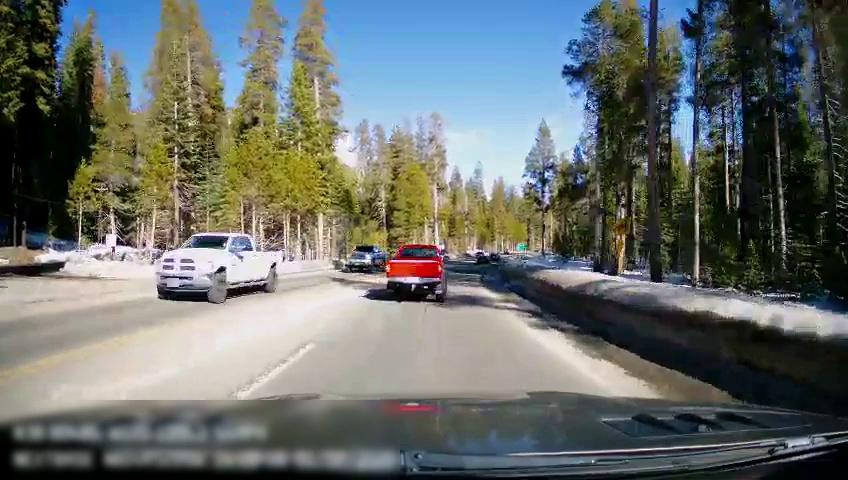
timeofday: Day
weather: Sunny
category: Drivable Space
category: Vehicles | Truck
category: Vehicles | Car
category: Vehicles | Car
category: Vehicles | Truck
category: Vehicles | Truck
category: Lanes | Current Lane
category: Lanes | Opposite Lane
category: Lanes | Opposite Lane
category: Traffic | Signs